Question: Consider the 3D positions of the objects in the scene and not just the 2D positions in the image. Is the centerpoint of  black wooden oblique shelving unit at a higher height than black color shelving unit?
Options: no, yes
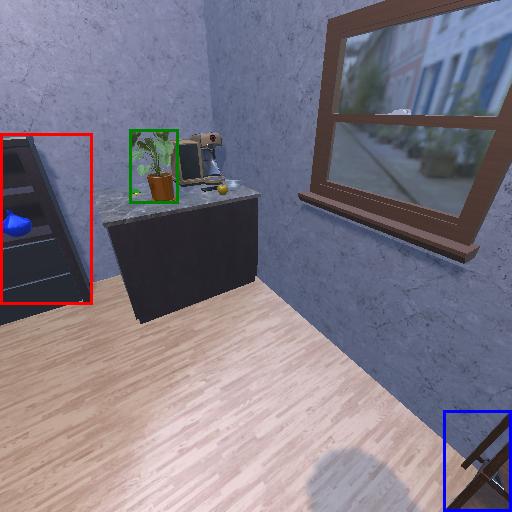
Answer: no